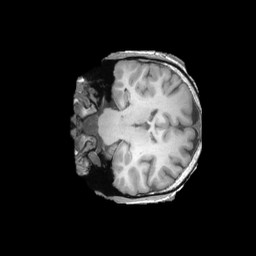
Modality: T1w
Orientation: coronal
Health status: ill
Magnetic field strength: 3 T